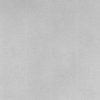
Label: dusty